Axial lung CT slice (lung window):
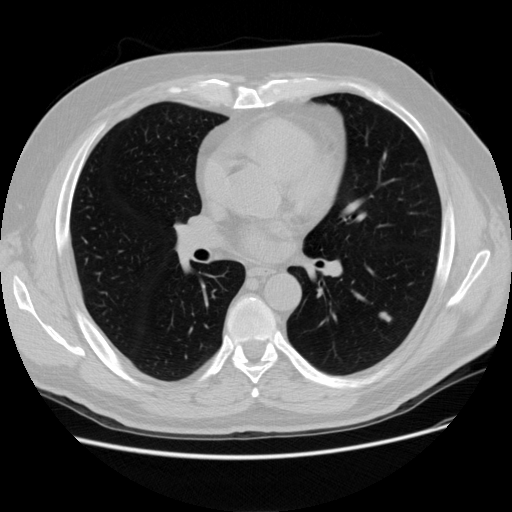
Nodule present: yes
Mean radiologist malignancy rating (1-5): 3